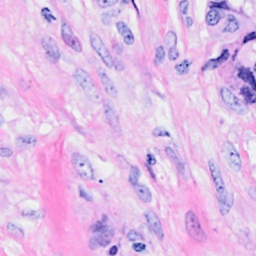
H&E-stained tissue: Breast